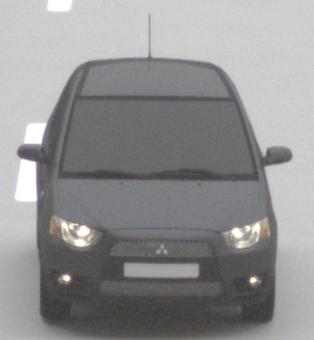
Make: Mitsubishi
Model: Colt 1.1
Detailed model: Colt (VI)
Model produced from: 2008/11
Model produced until: 2010/10
Doors: 3
Color: gray
Road condition: dry road
Daytime: morning or afternoon
Contrast: low contrast